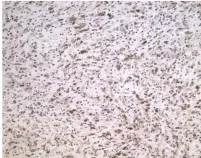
Pathological examination showing pleomorphic rhabdomyosarcoma. Immunohistochemical staining showing positivity for. MyoD1.
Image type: pathology (immunostaining)